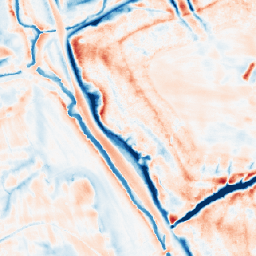
Category: trend_removal
Decomposition family: local_polynomial
Decomposition parameters: window_size: 21
degree: 1
Upsampling method: area
Upsampling parameters: scale: 4
Upsampling scale: 4